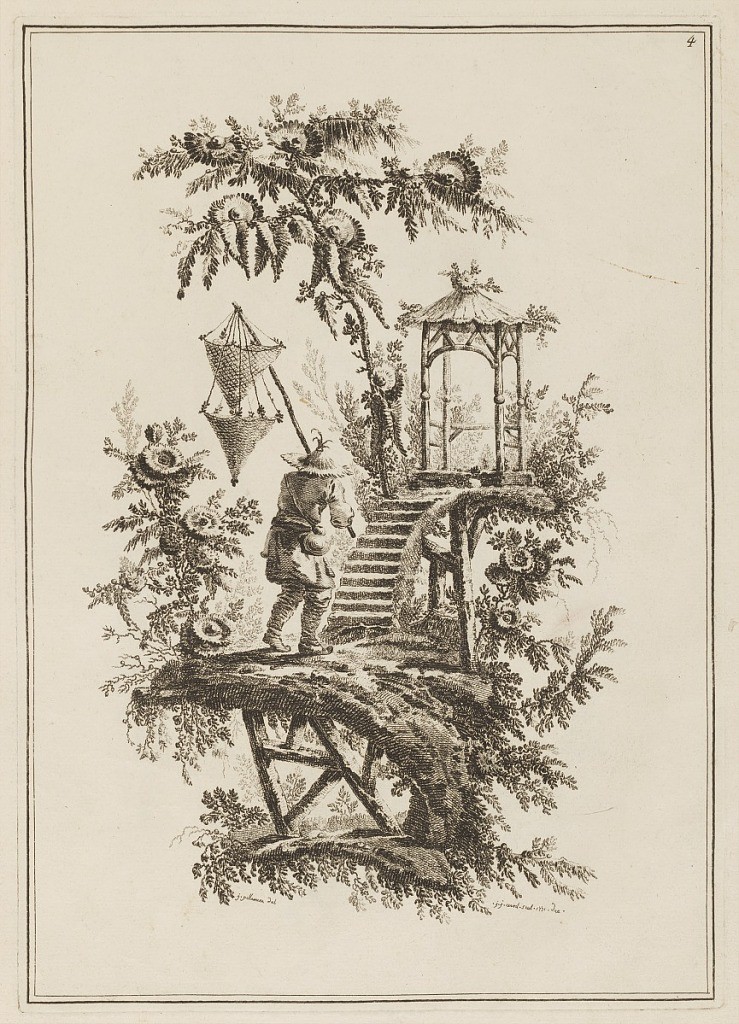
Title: Plate 4, "Suite de douze Pêcheurs et Chasseurs"
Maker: Jean-Baptiste Pillement, French, 1728–1808
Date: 1771
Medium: Etching on paper
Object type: Print
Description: Decorative landscape with Chinese figure carrying two nets on a pale walking toward steps which lead to a small pavilion. Two framing lines. Right top corner: "4"; bottom of the design: "j. pillement del."; "j. j. avril.sculp.1771.dec."